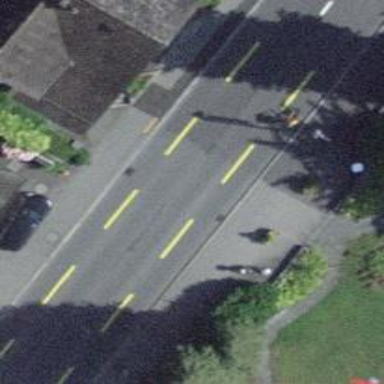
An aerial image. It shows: Footway surfaced with paving stones.